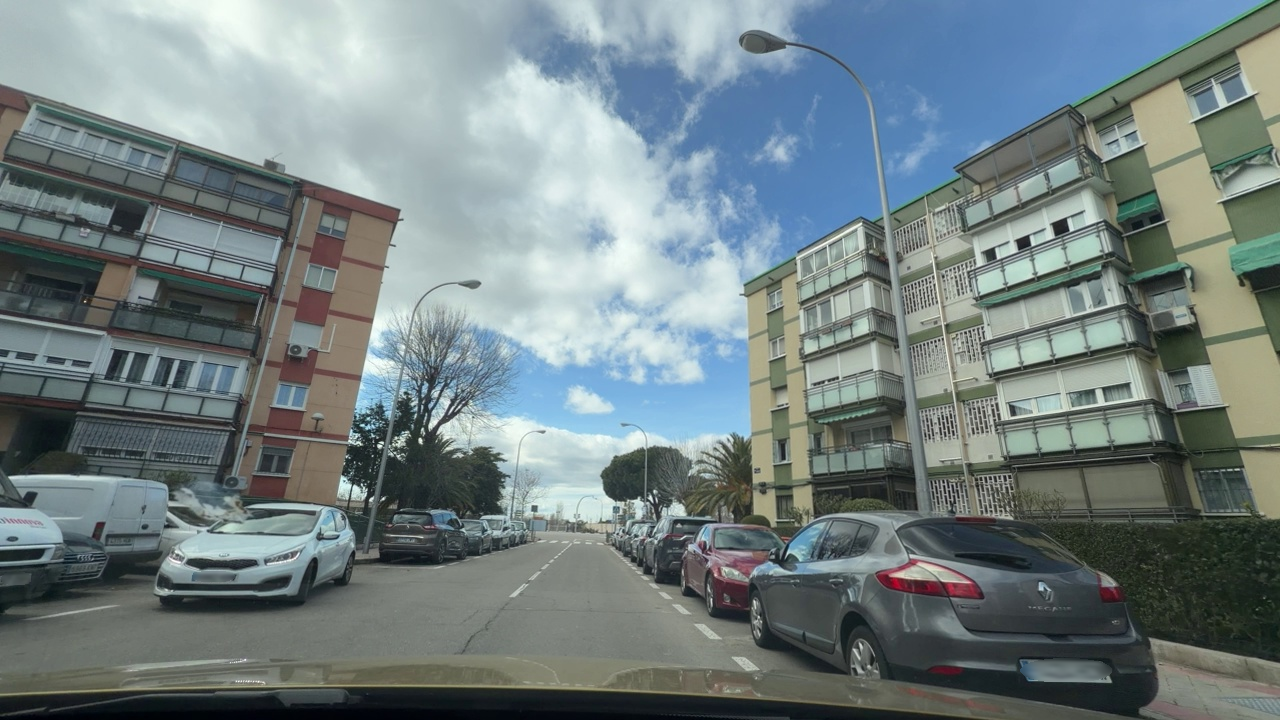
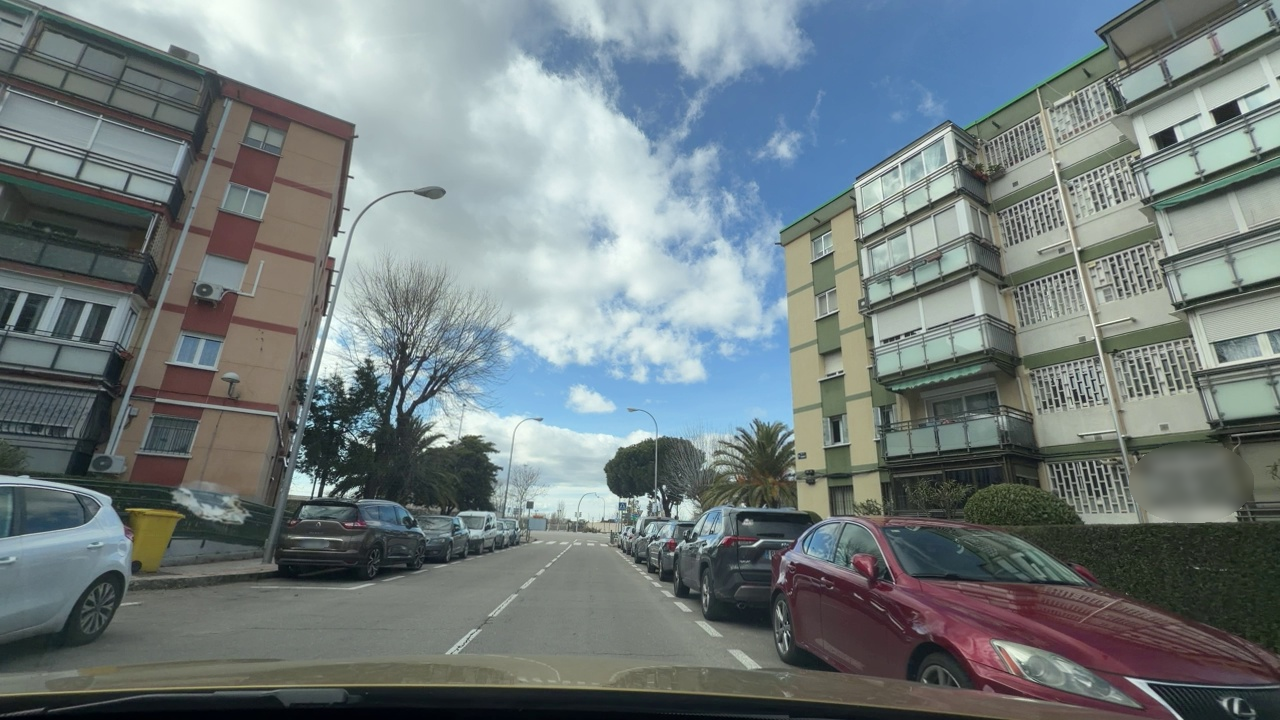
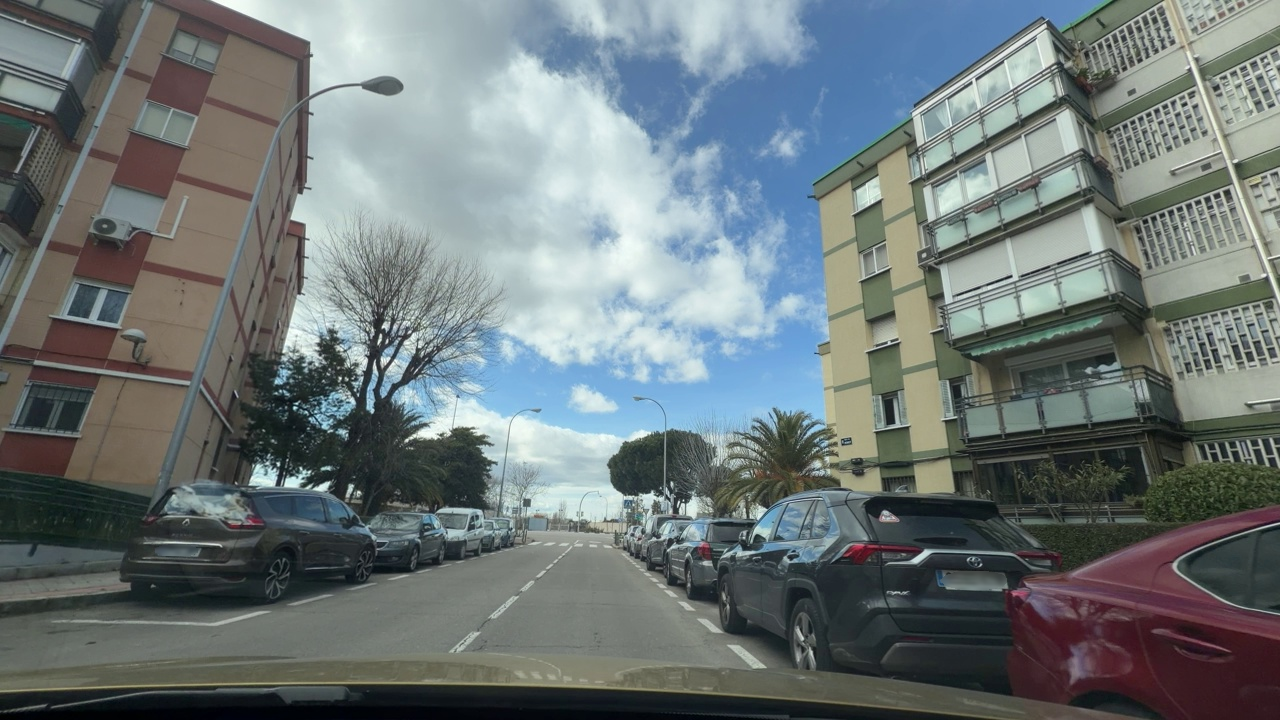
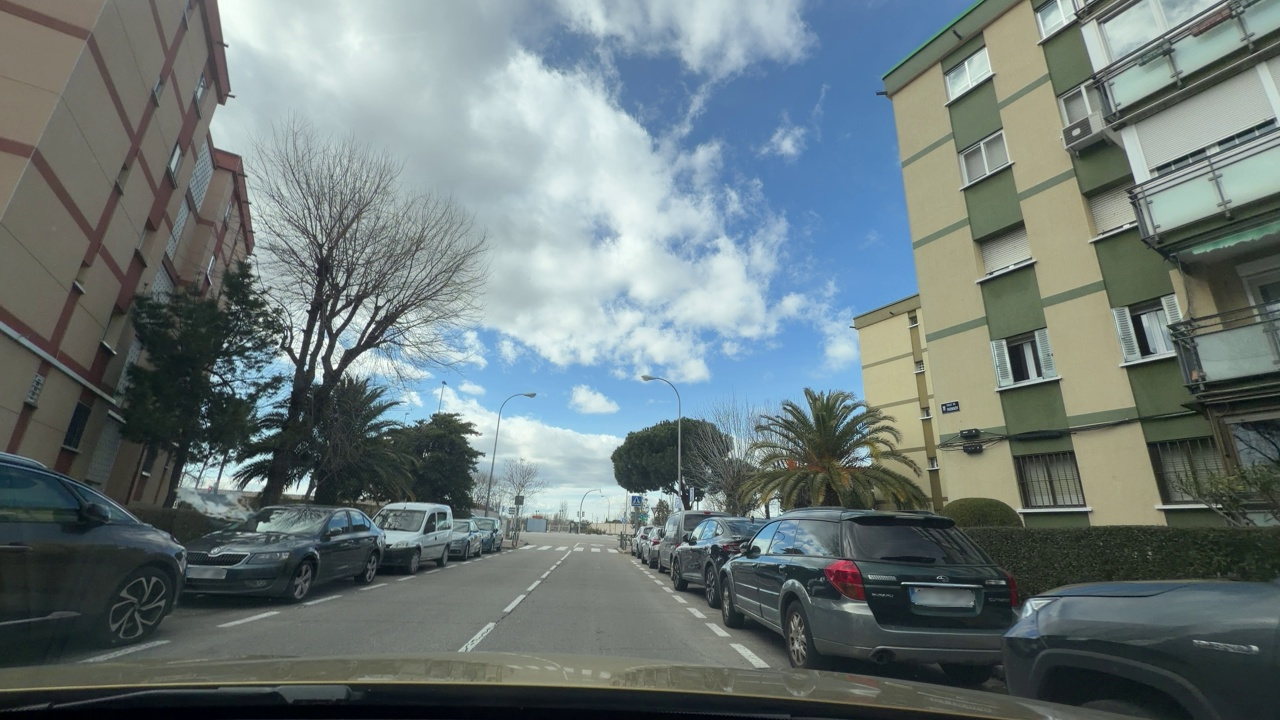
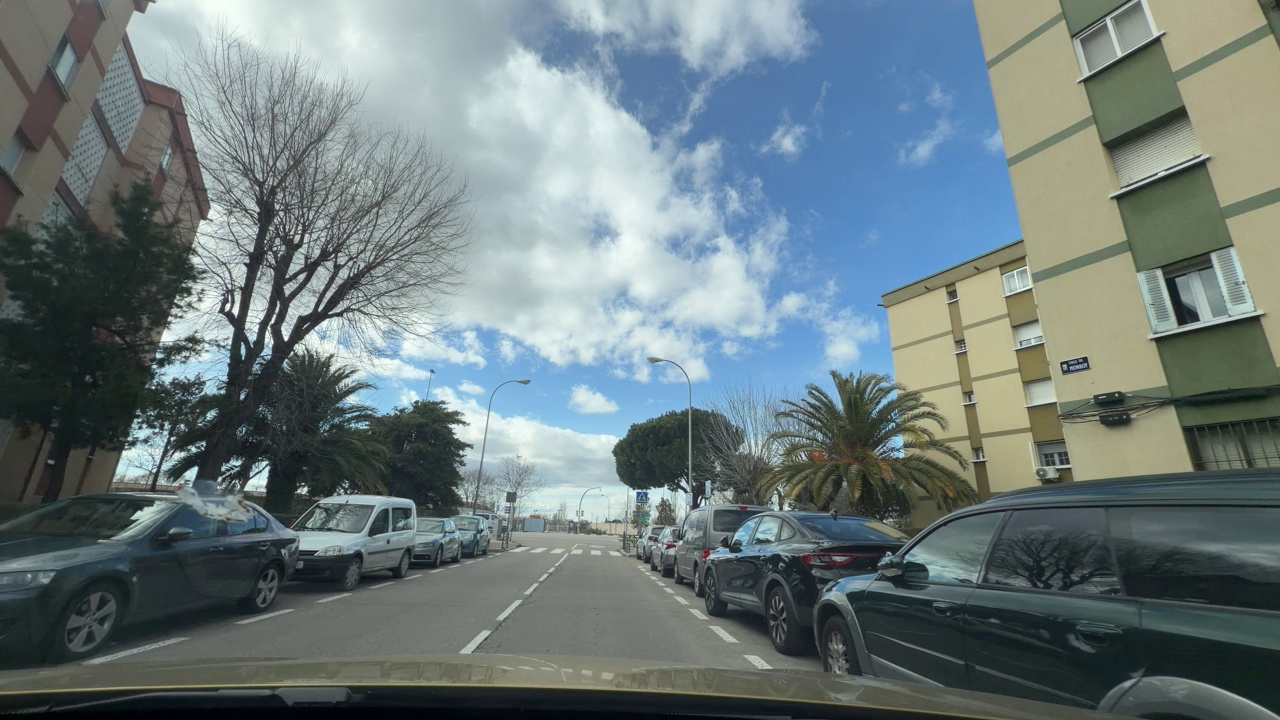
Situation: Lateral parked car
Question: Are stopped vehicles present on the right adjacent side of the ego lane?
Answer: No
Reasoning: Right side of the path is clear

Situation: Lateral parked car
Question: Are stopped vehicles present on the left adjacent side of the ego lane?
Answer: Yes
Reasoning: A parked vehicle on the left side of the ego car is visible

Situation: Lateral parked car
Question: Are vehicles parked parallel or perpendicular to the roadway near the ego lane?
Answer: Yes
Reasoning: One vehicle parked in parallel at te left of the roadway is present

Situation: Lateral parked car
Question: Does the environment indicate an urban road where curbside parking is permitted?
Answer: No
Reasoning: Buildings and curbside parking indicate an urban environment.

Situation: Lateral parked car
Question: Is the ego vehicle traveling in a middle lane with traffic lanes (designated to drive cars not to park) on both sides?
Answer: No
Reasoning: There is an adjacent lane on the left but to travel on opposite direction